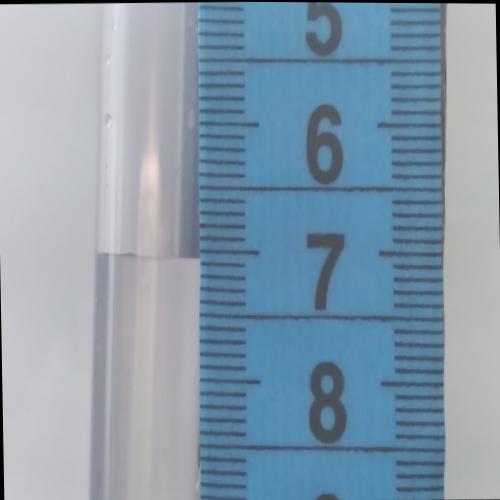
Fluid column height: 7.1 cm